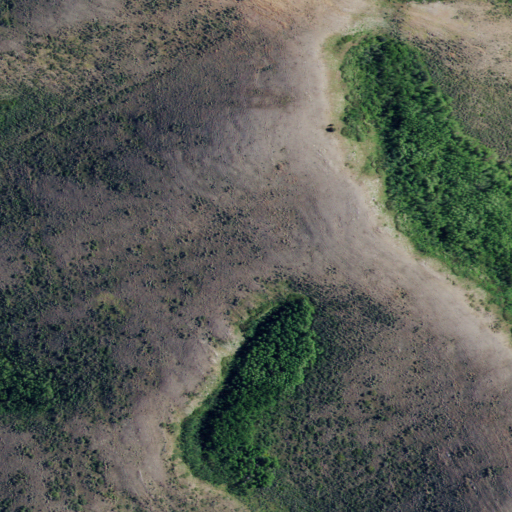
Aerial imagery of mountains in Idaho named Paradise Hills containing shrub, grassland, and deciduous forest